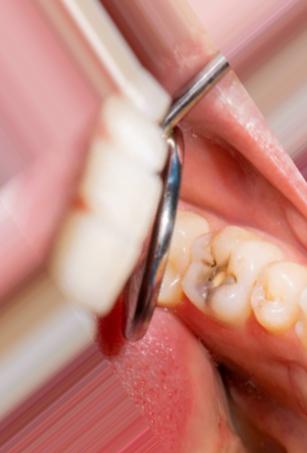
Condition: Caries